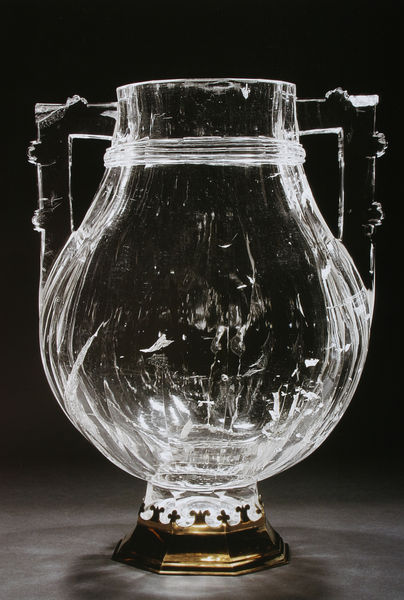
Titel: Große monolithe Vase mit zwei Henkeln
Standort: Wien
Institution: Kunsthistorisches Museum, Kunstkammer
Schlagwörter: dunkel, fuß, schatten, weiß, glas, hell, hintergrund, lampe, licht, schwarz, alt, band, silber, sockel, spiegelung, gold, krone, rund, henkel, krug, skulptur, vase, klar, schiff, umrisse, schwer, linien, jugendstil, reflexe, glanz, verzierung, metall, bauch, transparent, lichtreflexe, foto, fotografie, photographie, gefäß, messing, zinn, eckig, glasvase, scharz, photo, ecken, griffe, karaffe, kristall, farbfoto, griechisch, durchsichtig, ständer, golden, pokal, ornamentik, rundung, urne, geschliffen, fragil, aufnahme, rillen, bauchig, mundgeblasen, kratzer, verziehrung, kronen, geschir, sprünge, schliff, stabil, wqeiß, umrise, old, k, doppelhenkel, henkle, fifur, tranzparent, messingsockel, cristal